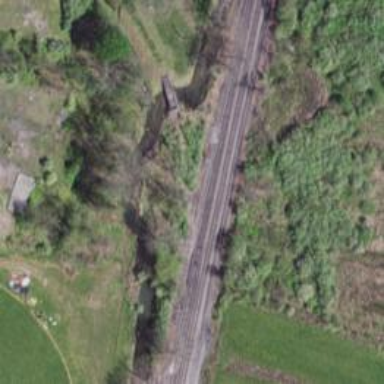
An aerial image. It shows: Rail spur service.